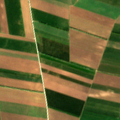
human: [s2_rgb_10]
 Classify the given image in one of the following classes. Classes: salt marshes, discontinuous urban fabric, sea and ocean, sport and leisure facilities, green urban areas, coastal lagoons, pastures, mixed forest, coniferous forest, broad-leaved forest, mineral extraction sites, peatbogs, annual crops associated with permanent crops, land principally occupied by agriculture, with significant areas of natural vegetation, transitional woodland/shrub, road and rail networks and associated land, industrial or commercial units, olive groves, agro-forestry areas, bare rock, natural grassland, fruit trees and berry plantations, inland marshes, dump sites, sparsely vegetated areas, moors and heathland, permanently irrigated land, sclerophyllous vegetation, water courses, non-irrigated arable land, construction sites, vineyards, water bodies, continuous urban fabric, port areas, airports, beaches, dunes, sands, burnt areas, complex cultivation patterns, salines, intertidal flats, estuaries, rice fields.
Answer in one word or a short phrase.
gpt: non-irrigated arable land